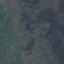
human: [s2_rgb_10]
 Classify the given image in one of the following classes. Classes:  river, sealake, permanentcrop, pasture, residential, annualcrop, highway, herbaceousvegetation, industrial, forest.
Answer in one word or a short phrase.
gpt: HerbaceousVegetation